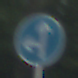
Verkehrszeichen: VorgeschriebeneFahrtrichtungGeradeausOderLinks
Umgebung: Outdoor, Nature
Tageszeit: SunriseSunset
Wetter: PartlyCloudy
Licht: Natural
Jahreszeit: NotSpecified
Kontrast: MediumContrast